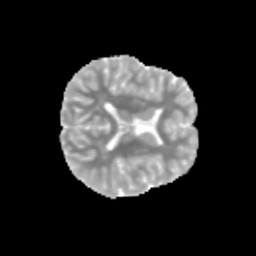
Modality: MD
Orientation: axial
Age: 13
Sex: female
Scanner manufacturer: siemens
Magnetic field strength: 3 T
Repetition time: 3.8 s
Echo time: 0.07 s